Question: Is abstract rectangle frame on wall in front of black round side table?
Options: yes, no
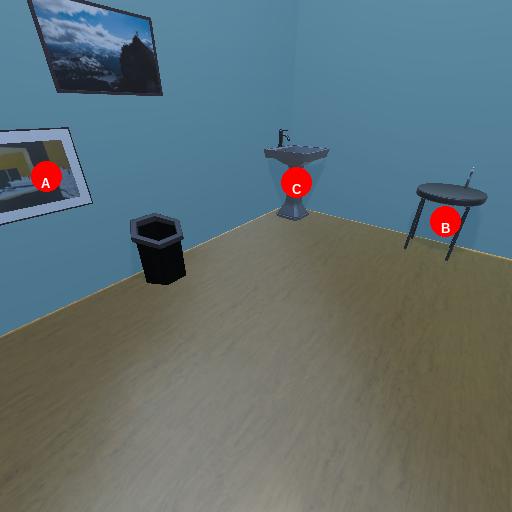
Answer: yes